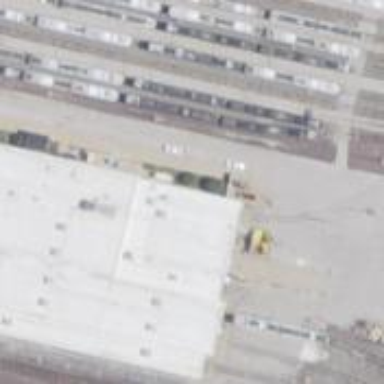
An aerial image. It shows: Light rail service yard with electrified contact lines. Building passage tunnel is also visible in the scene.